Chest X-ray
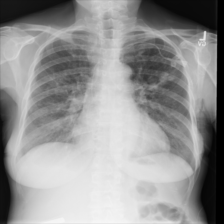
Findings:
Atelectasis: negative
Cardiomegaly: negative
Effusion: negative
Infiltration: positive
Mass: negative
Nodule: positive
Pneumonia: negative
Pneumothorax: negative
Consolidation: negative
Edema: negative
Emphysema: negative
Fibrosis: negative
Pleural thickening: negative
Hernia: negative